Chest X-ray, AP view. Patient: 49 years old, sex M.
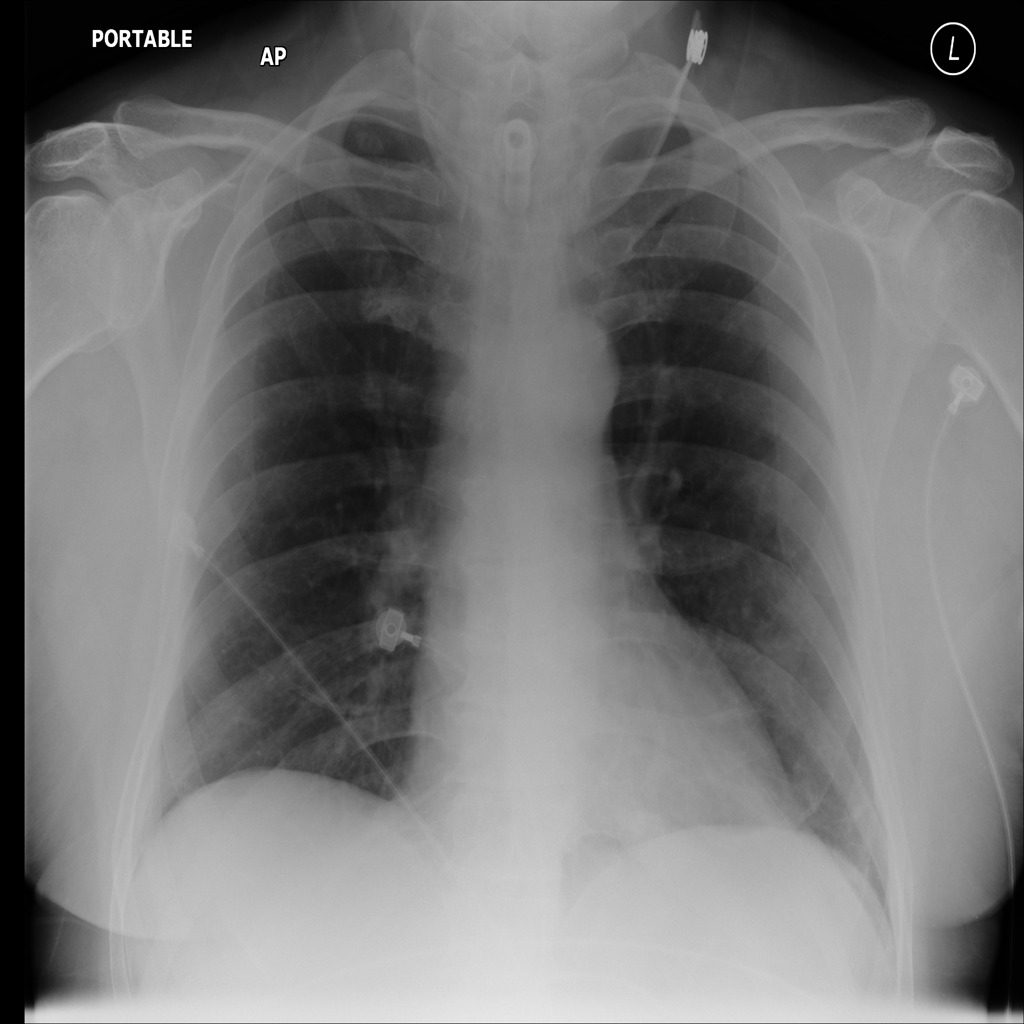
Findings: No Finding